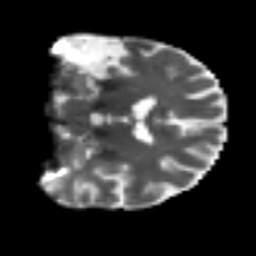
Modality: T2w
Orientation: coronal
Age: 49
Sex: female
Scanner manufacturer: siemens
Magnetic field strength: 3 T
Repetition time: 4.987 s
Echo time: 0.0792 s